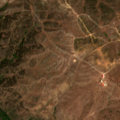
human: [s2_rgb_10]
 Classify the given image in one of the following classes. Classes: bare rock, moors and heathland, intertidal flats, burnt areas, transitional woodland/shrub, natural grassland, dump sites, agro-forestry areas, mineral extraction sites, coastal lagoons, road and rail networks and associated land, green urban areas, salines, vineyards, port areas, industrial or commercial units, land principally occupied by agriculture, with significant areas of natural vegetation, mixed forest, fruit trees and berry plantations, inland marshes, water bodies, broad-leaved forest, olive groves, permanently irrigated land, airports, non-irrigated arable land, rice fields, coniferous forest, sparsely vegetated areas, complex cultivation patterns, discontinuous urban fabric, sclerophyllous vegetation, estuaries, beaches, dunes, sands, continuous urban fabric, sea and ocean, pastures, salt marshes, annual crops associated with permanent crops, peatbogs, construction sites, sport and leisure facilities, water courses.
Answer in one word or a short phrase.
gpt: complex cultivation patterns, broad-leaved forest, transitional woodland/shrub